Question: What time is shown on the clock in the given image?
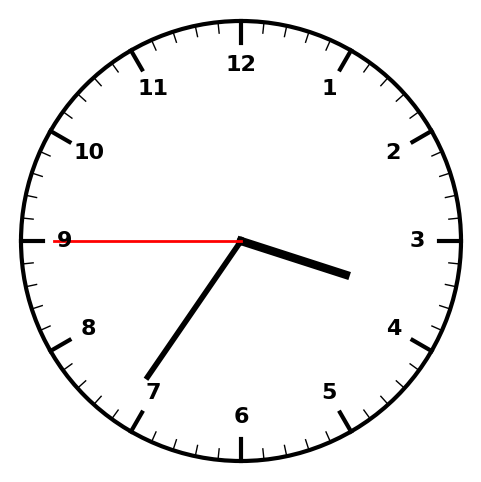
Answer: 03:35:45